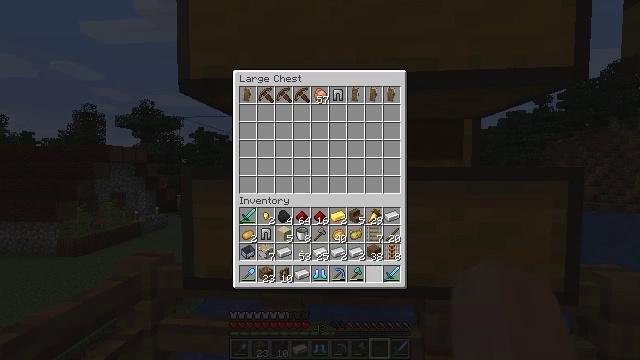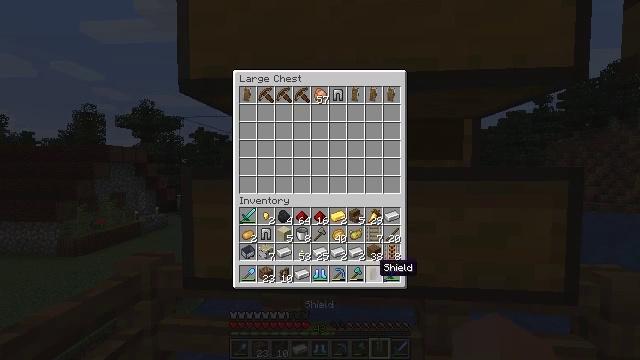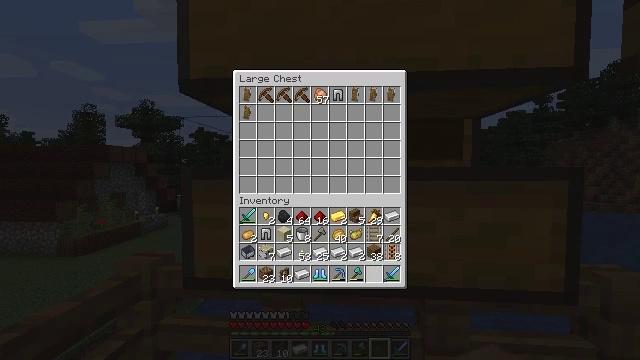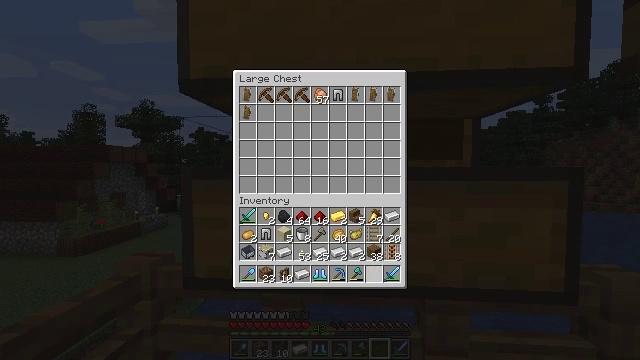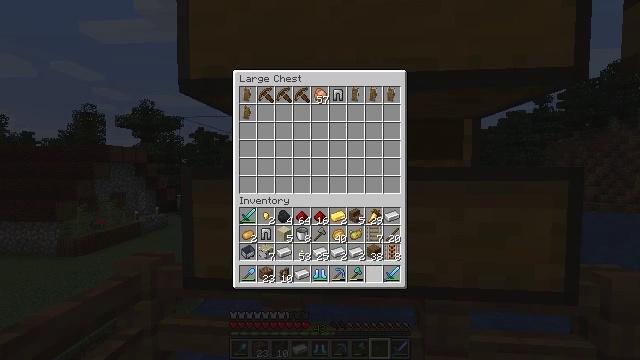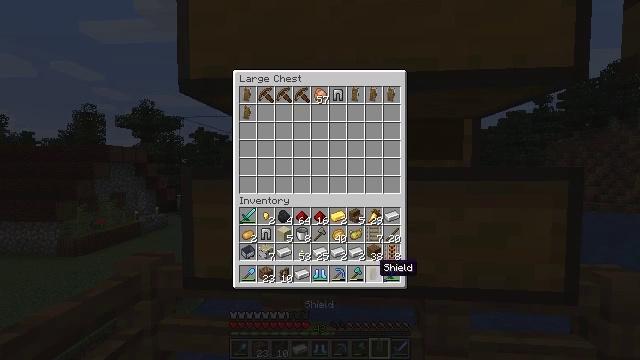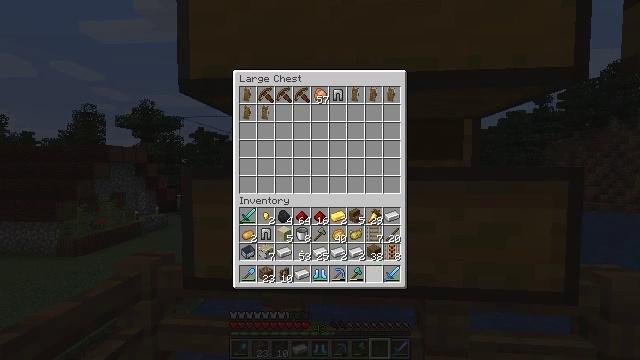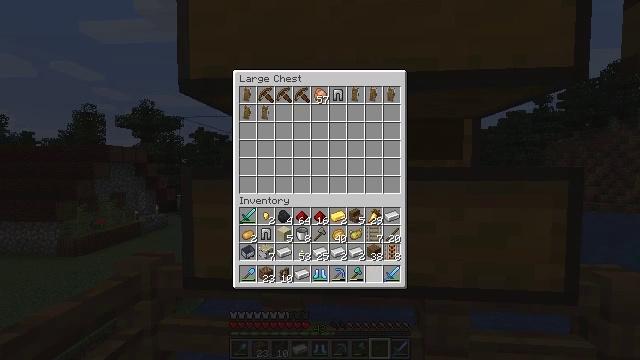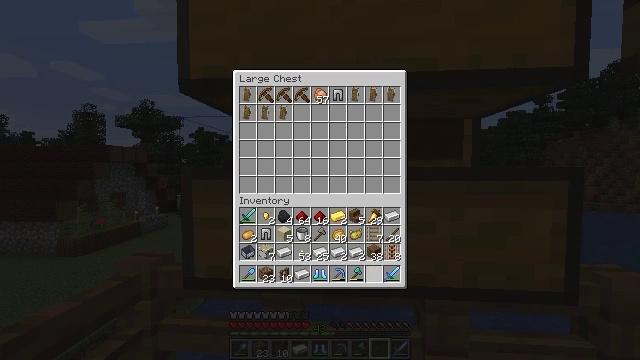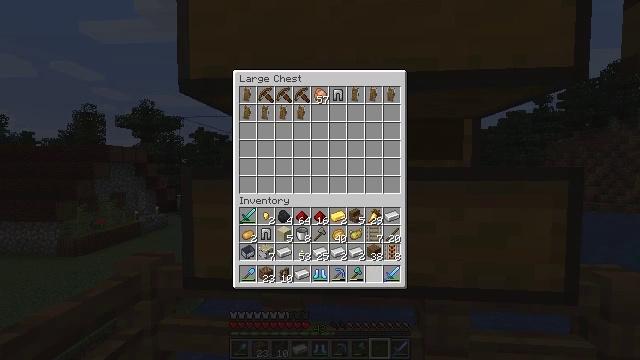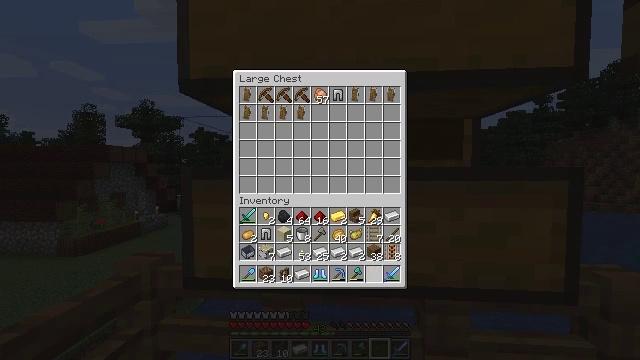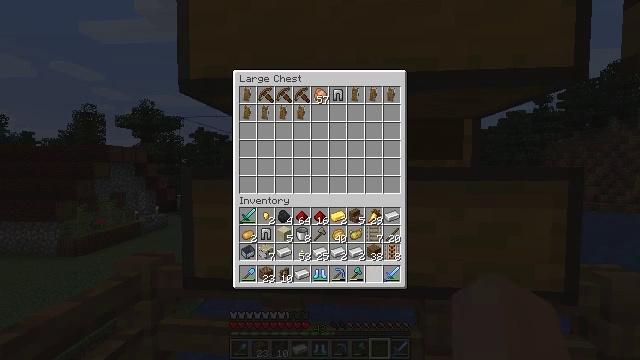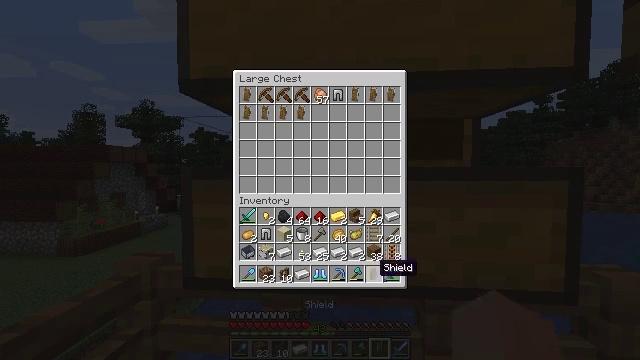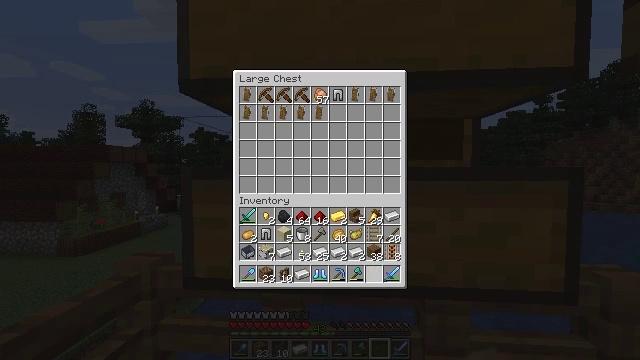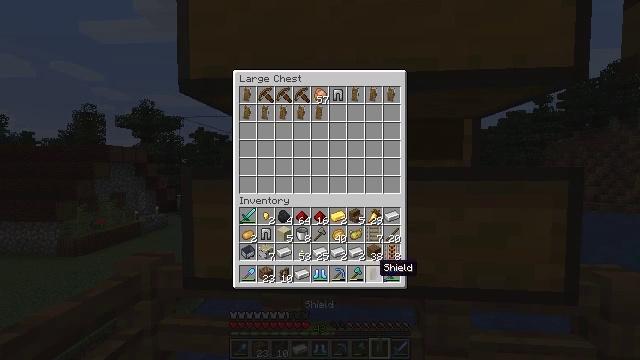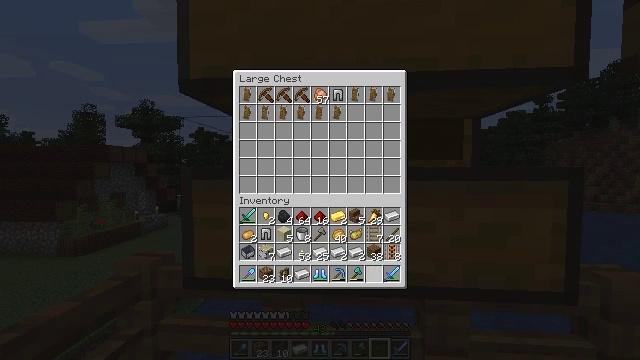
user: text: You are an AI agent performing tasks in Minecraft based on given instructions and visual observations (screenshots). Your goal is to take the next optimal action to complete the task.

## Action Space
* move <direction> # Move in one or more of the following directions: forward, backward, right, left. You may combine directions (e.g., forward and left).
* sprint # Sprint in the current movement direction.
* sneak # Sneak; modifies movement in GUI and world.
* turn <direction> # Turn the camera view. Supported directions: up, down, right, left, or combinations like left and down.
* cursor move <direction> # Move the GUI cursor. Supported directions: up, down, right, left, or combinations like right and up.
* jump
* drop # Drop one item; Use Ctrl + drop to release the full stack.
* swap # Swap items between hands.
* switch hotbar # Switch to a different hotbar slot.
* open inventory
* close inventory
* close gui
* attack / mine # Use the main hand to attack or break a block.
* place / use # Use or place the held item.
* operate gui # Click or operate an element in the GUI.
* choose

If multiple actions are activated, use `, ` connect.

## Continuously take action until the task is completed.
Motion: motion action
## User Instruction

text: Mine the spruce fence.
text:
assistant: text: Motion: sneak, operate gui
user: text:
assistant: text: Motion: sneak
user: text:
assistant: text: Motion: sneak, operate gui
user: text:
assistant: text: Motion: sneak, operate gui
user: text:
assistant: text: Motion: sneak
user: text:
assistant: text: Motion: sneak, operate gui
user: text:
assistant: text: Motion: sneak, operate gui
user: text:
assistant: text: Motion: sneak
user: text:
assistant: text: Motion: sneak, operate gui
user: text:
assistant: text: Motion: sneak, operate gui
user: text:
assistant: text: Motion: sneak
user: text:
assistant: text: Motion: sneak
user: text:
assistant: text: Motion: sneak, operate gui
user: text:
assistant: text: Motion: sneak, operate gui
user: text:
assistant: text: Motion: sneak
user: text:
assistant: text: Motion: sneak, operate gui
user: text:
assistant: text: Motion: sneak, operate gui
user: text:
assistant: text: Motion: sneak
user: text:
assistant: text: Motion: sneak, operate gui
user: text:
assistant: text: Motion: sneak, operate gui
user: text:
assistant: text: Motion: sneak, operate gui
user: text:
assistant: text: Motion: sneak
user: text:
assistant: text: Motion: sneak, operate gui
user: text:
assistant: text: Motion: sneak, operate gui
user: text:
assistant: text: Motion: sneak
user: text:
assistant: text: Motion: sneak, operate gui
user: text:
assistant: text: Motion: sneak, operate gui
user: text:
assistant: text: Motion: sneak, operate gui
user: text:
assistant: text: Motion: sneak
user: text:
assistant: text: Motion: sneak, operate gui